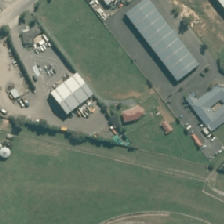
Land cover: urban_build_up